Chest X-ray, AP view. Patient: 67 years old, sex M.
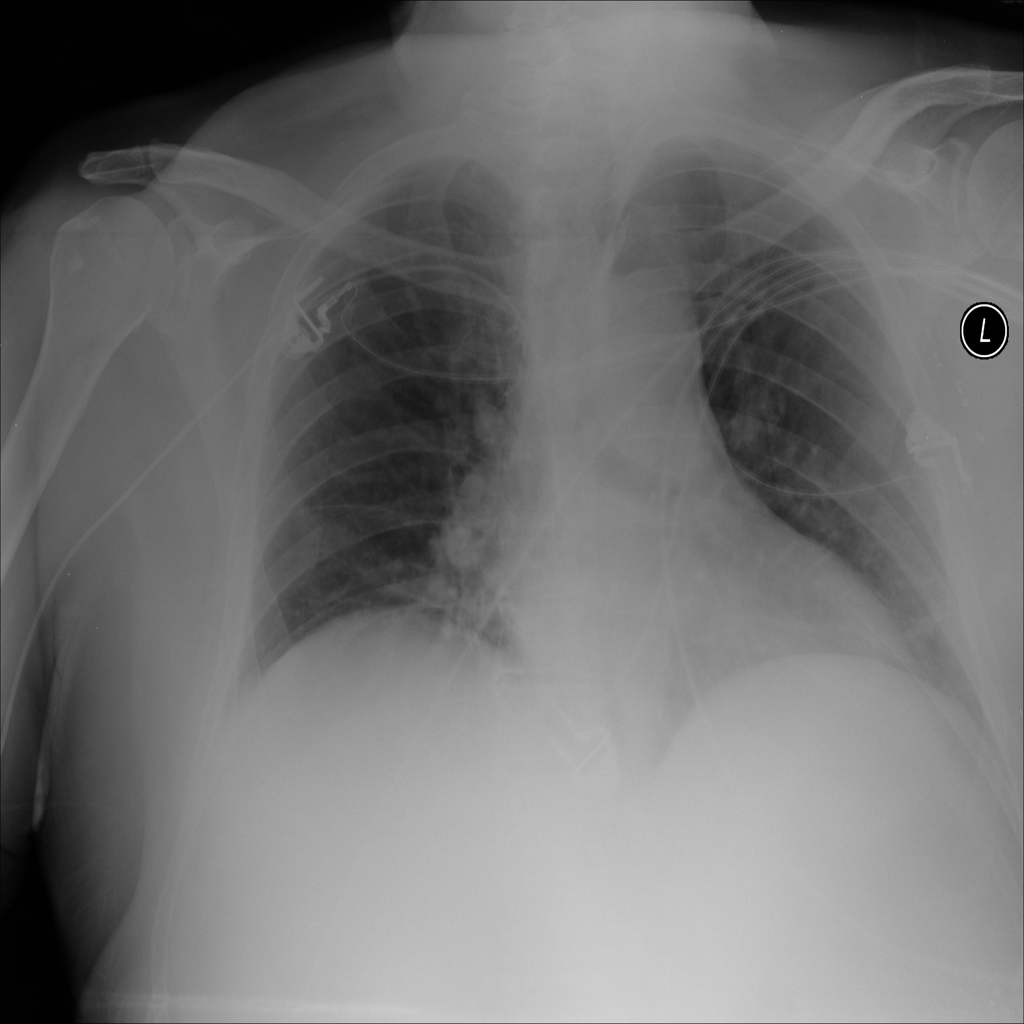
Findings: No Finding